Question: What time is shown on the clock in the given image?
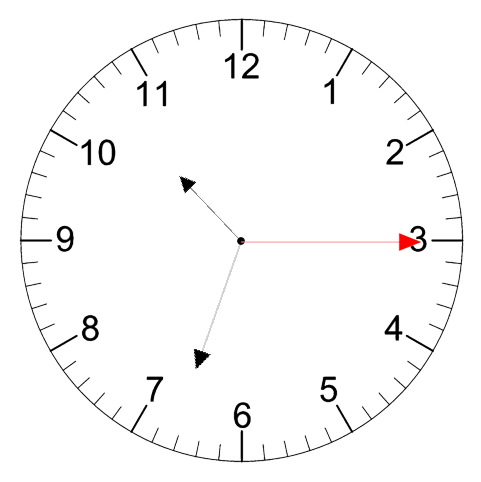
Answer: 10:33:15